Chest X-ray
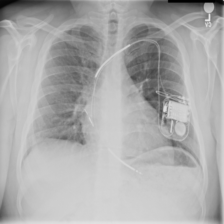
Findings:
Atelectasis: negative
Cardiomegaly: negative
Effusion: negative
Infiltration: negative
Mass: negative
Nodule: negative
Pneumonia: negative
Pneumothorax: negative
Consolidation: negative
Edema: negative
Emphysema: negative
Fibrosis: negative
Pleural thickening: negative
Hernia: negative